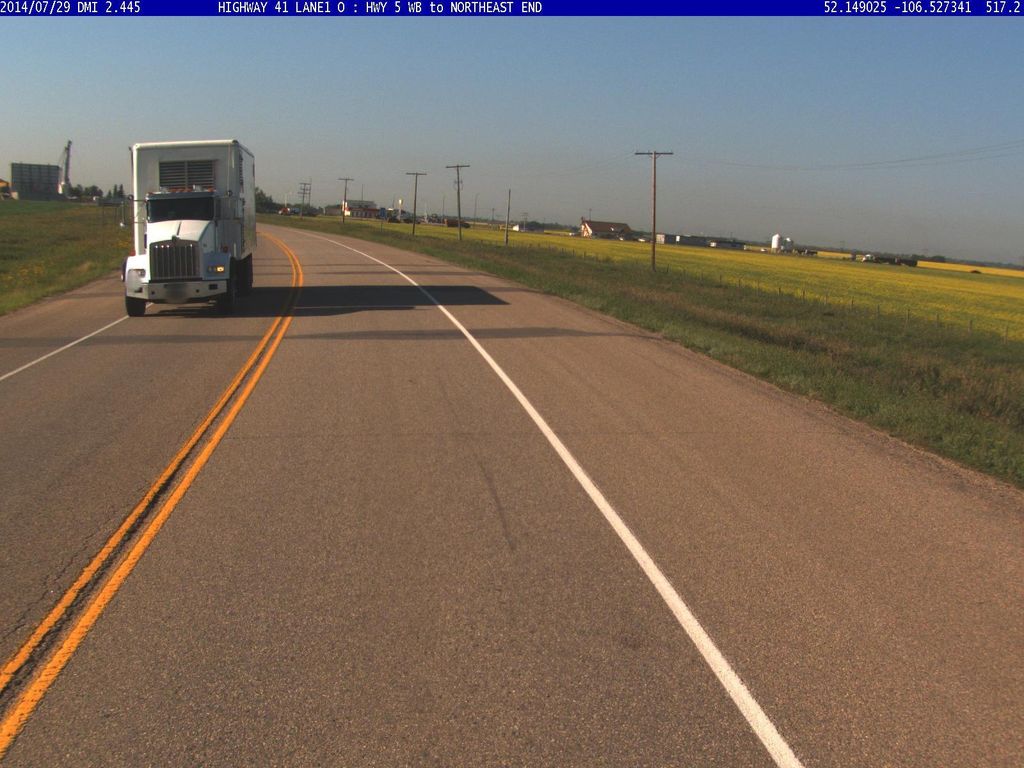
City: saskatoon